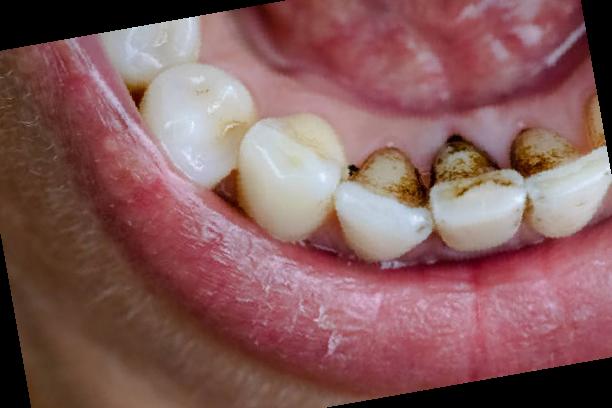
Condition: Calculus